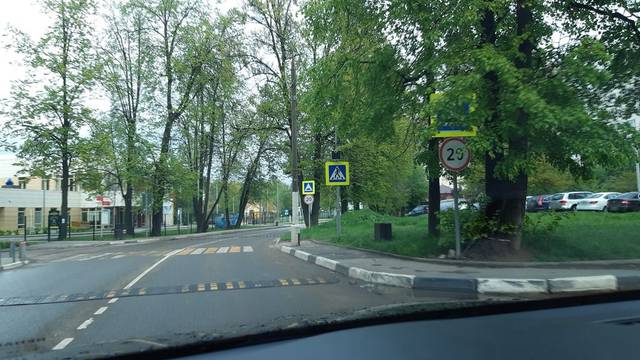
Region: Russia
Coordinates: 55.953, 37.493